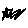
Label: zigzag